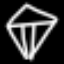
Label: diamond